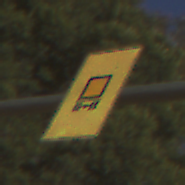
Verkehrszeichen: KennzeichnungspflichtigeFahrzeugeGefaehrlicheGueterOhnePfeilsymbol
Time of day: SunriseSunset
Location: Outdoor (Nature)
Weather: Clear
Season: NotSpecified
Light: Natural